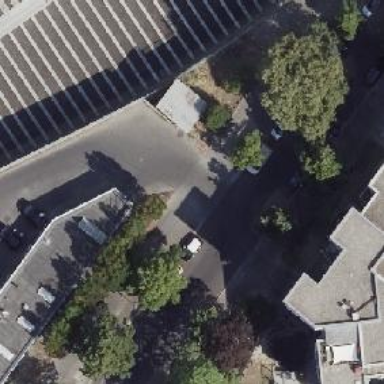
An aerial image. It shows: Residential road with asphalt surface and separate sidewalks. On-street parallel parking available on the left lane.